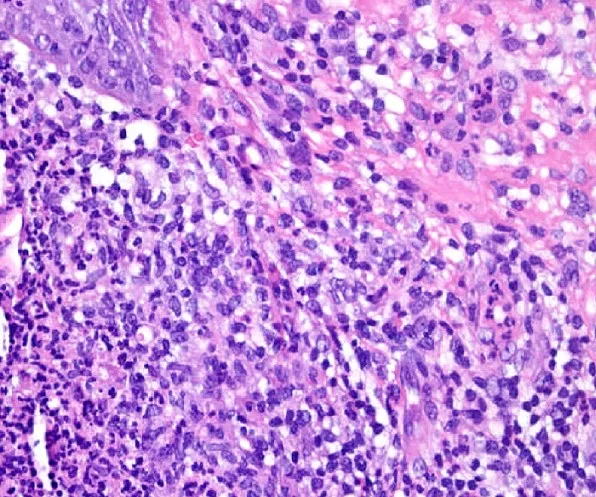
Pyoderma gangrenosum: dermal polynuclear suppuration with vasculitis: (HE x 200).
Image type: pathology (h&e)